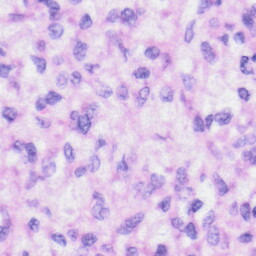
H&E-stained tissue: Liver